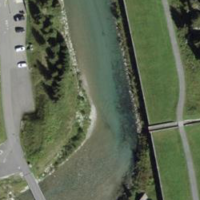
EUNIS habitat code: 15
Species observed at this site:
Carduus personata